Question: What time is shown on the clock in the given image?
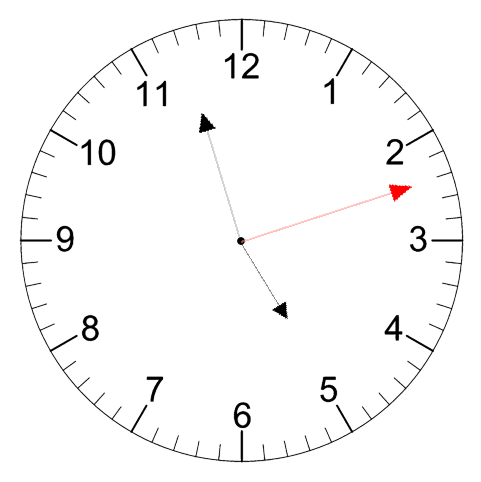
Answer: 04:57:12